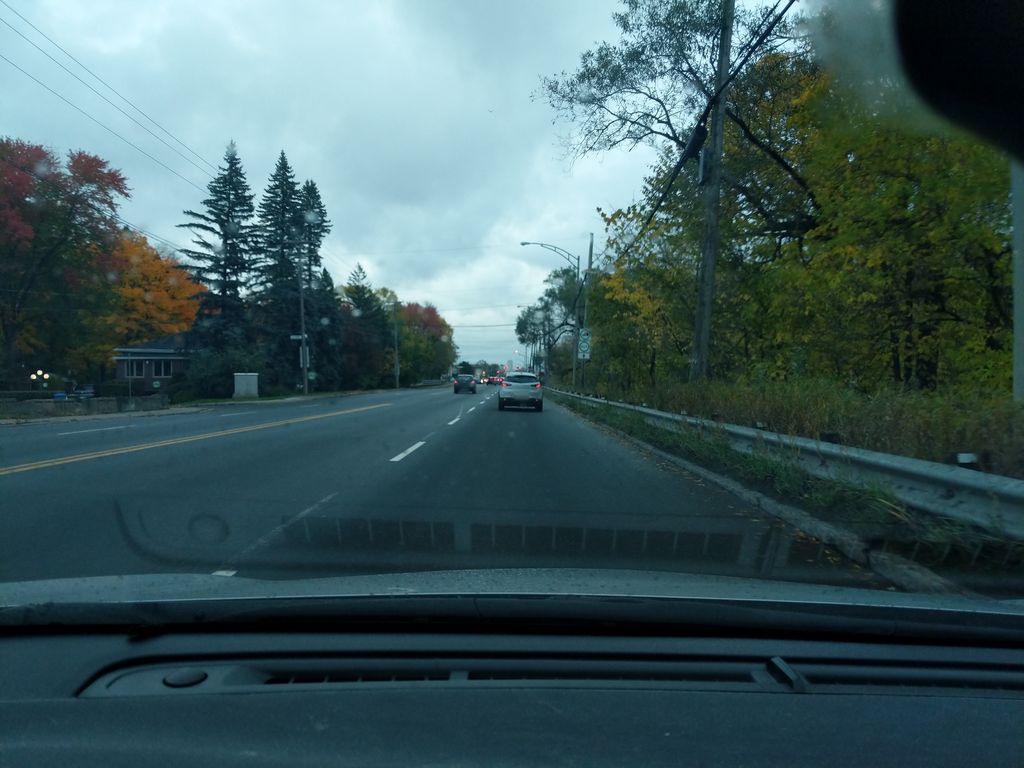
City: quebec_city